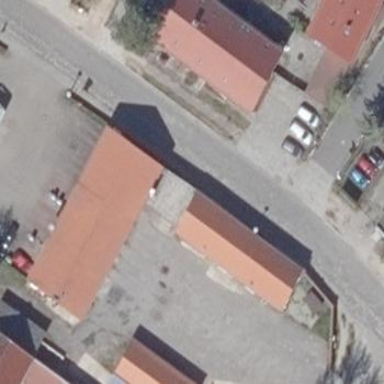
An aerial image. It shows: Fire station building.